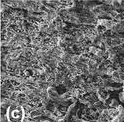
Computed tomography and scanning electron microscopic (SEM) images. , lobar pulmonary artery.
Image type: pathology (h&e)